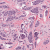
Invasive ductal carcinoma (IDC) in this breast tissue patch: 1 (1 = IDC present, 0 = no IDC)